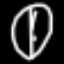
Label: leaf